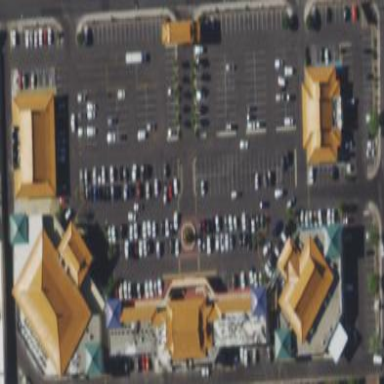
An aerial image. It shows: Retail area.